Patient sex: F
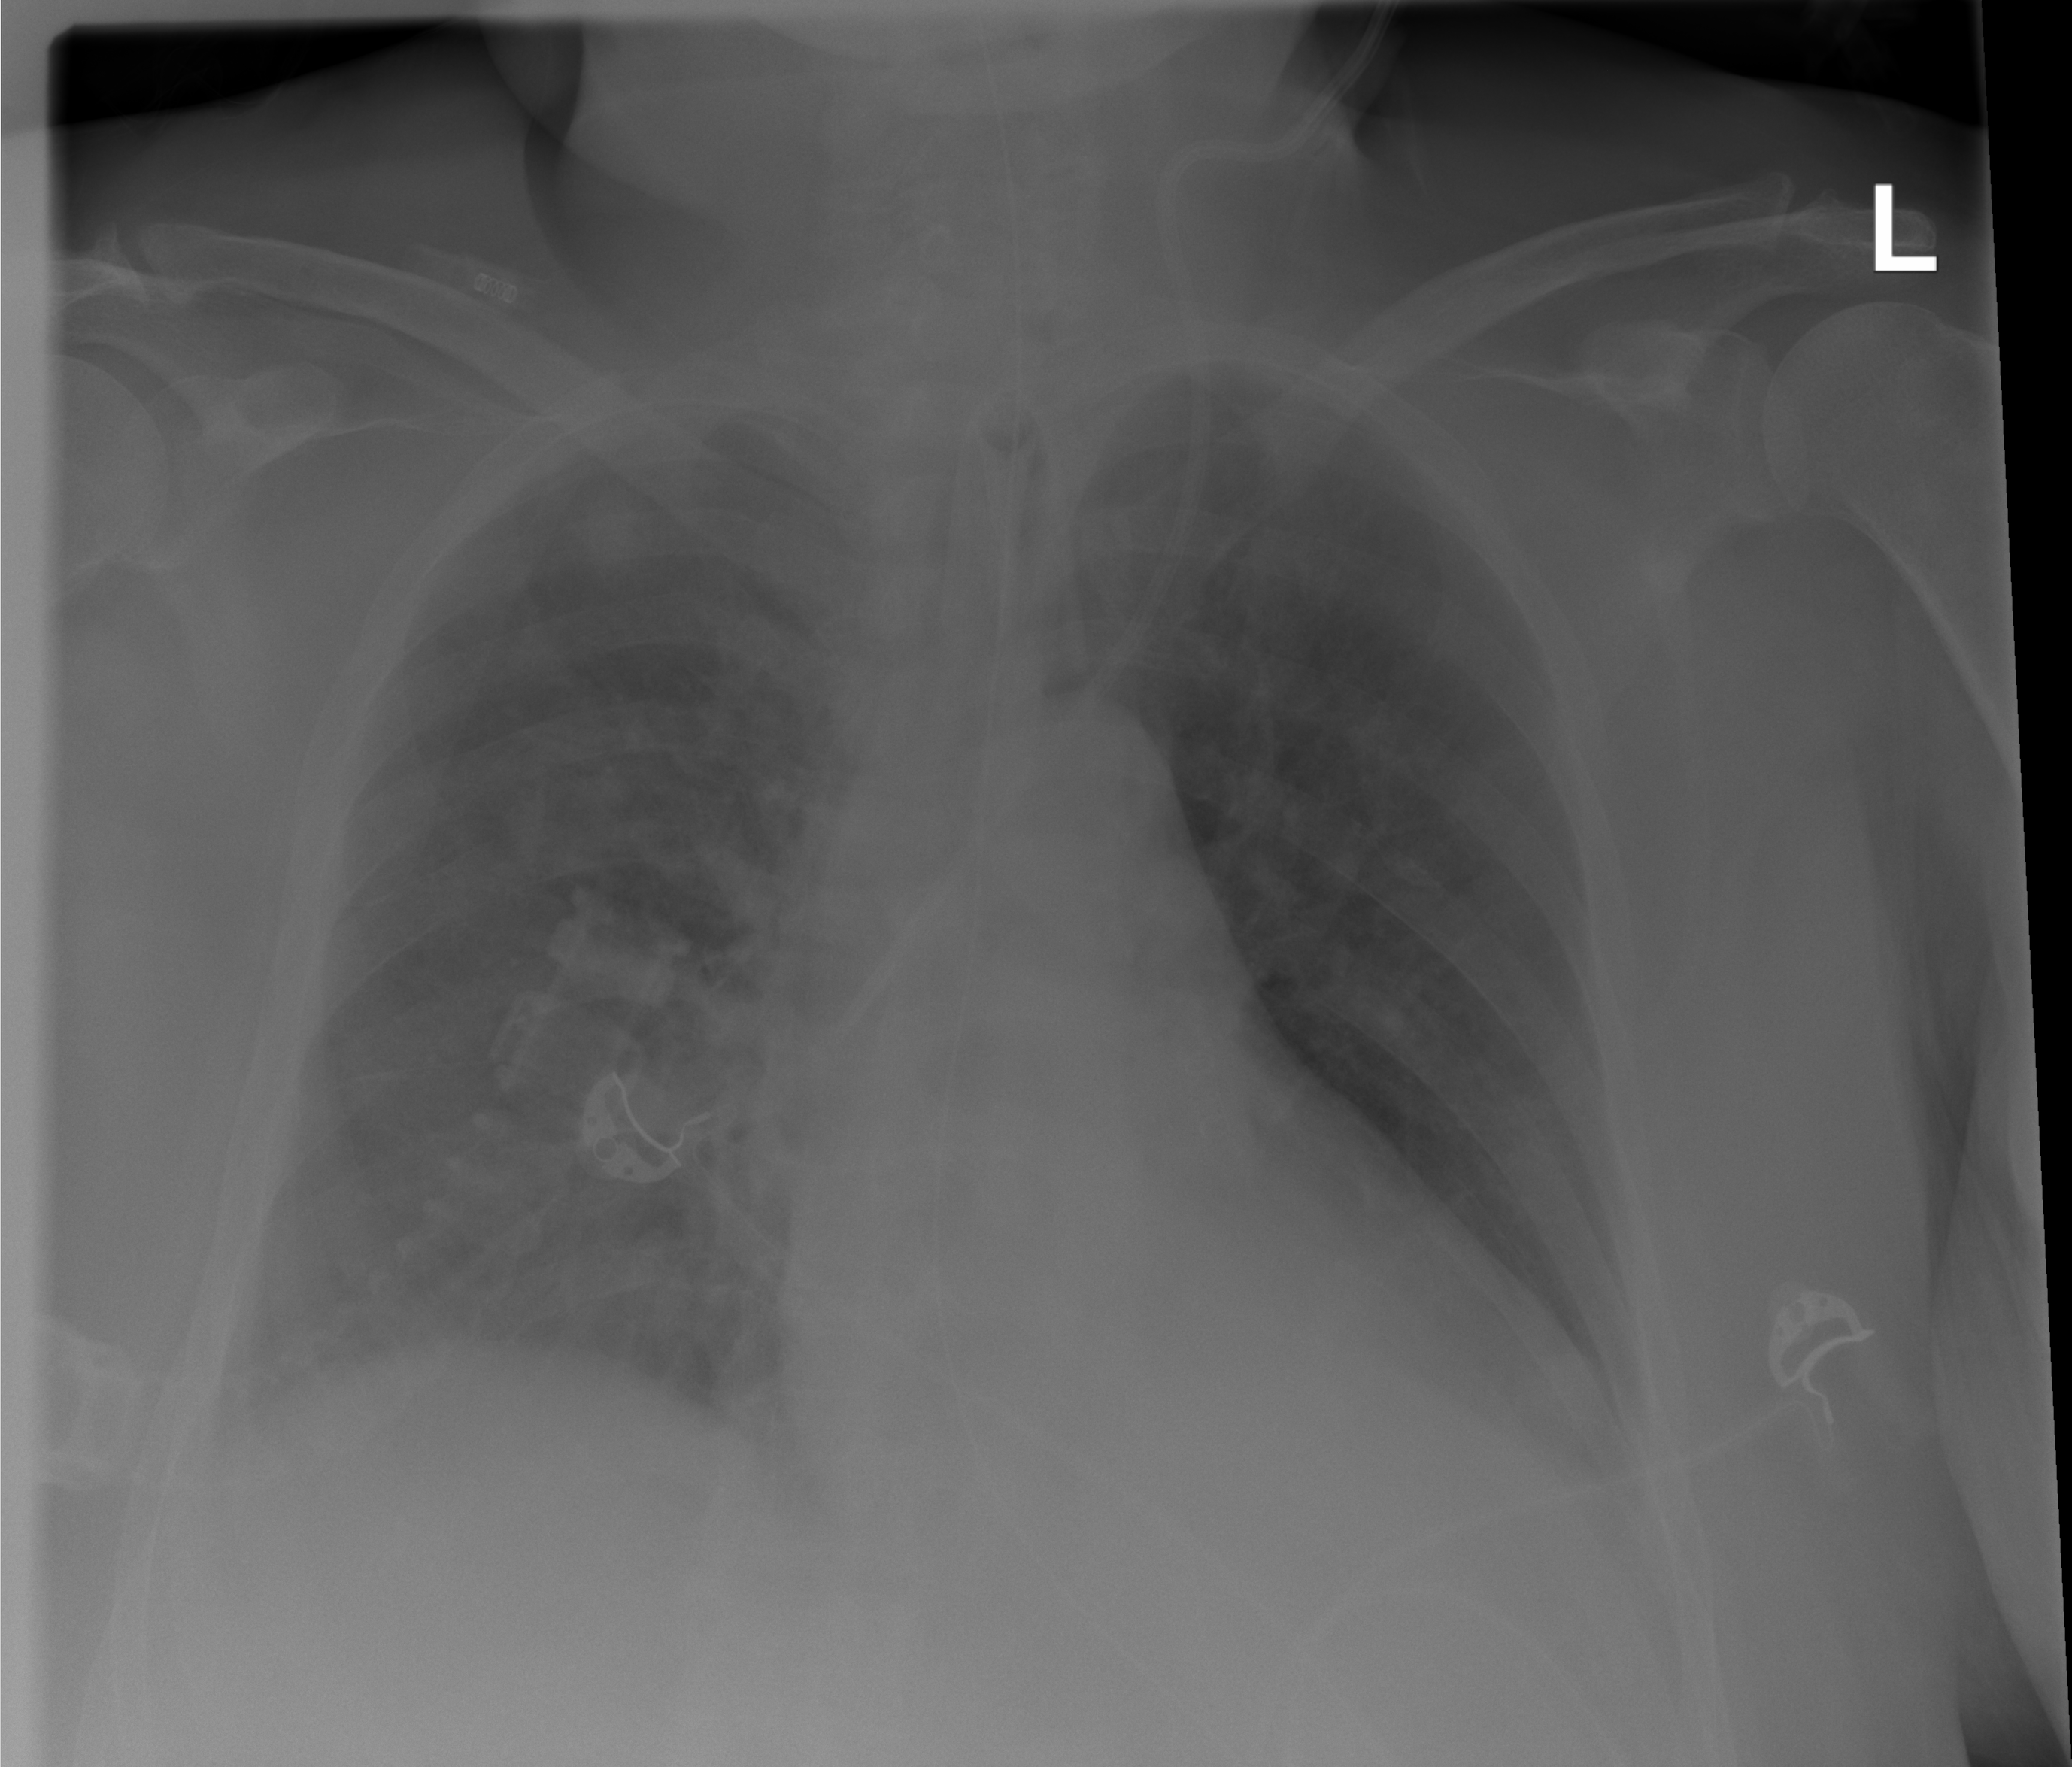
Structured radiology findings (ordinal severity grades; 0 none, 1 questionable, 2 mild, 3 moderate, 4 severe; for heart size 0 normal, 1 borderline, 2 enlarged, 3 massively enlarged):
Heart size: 0
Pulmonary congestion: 1
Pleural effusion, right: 0
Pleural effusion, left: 1
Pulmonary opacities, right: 0
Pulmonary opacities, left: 0
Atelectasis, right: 0
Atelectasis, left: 1